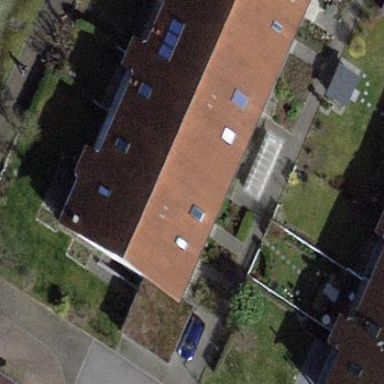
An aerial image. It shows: Terrace building.